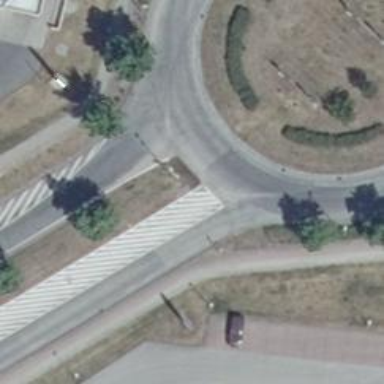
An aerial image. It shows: Primary highway with asphalt surface leading to roundabout.